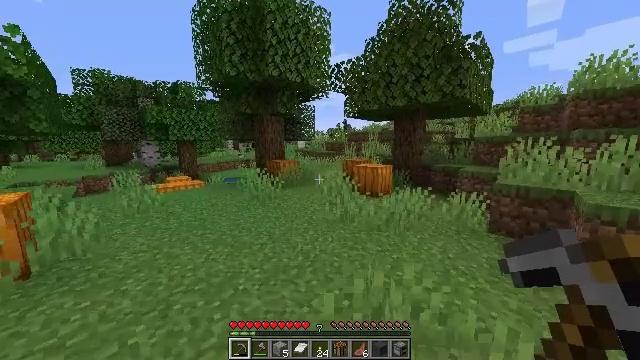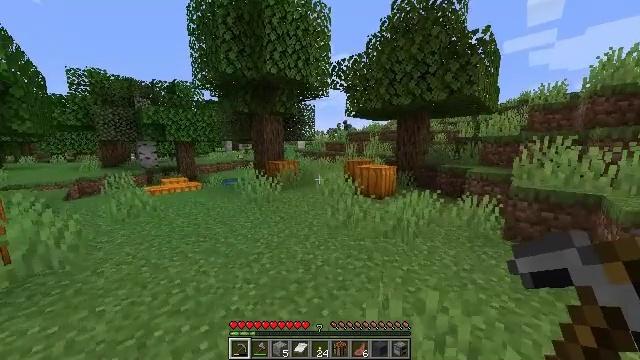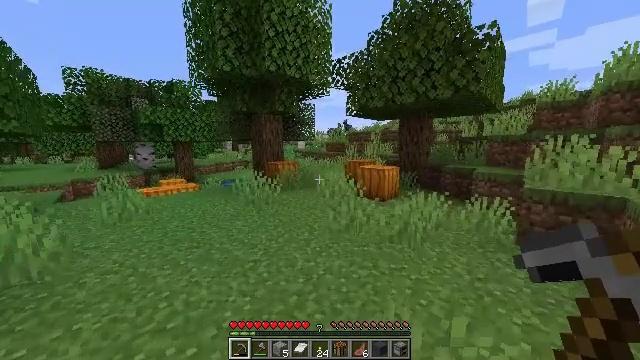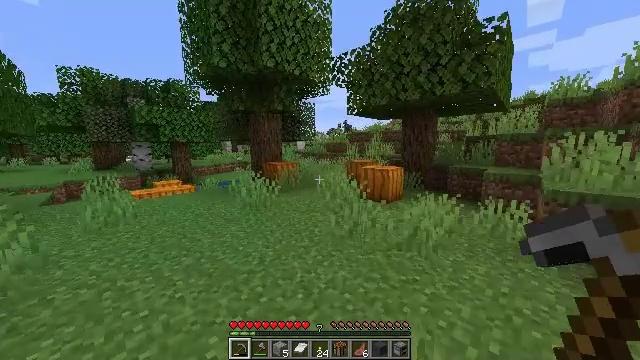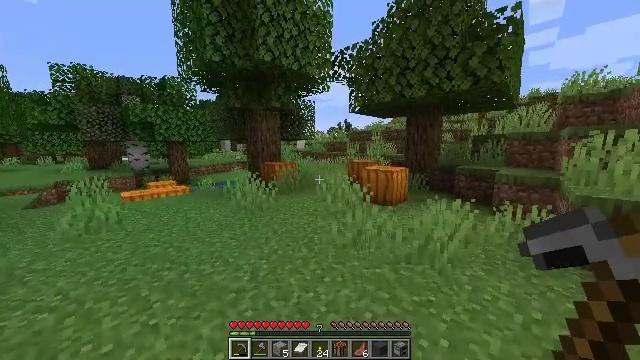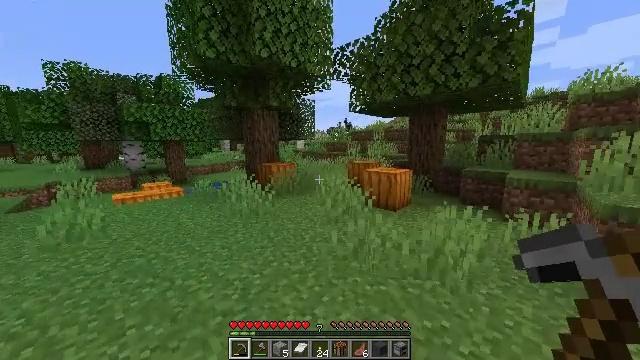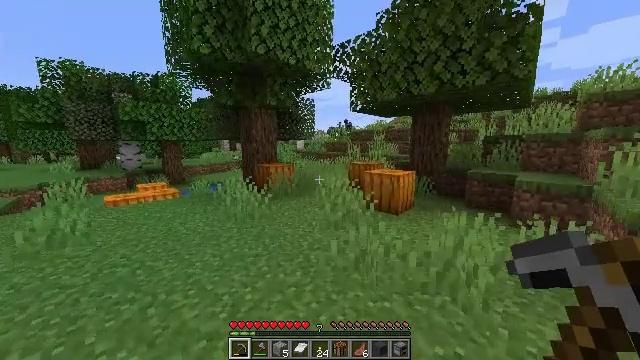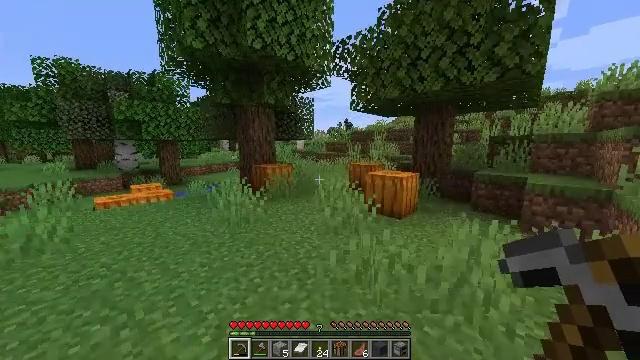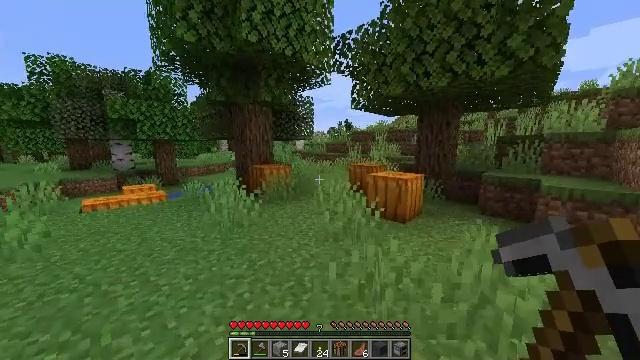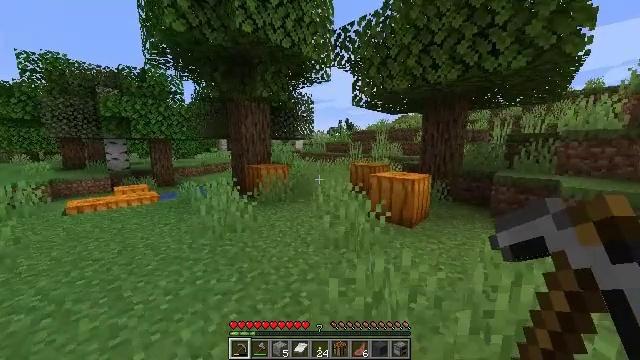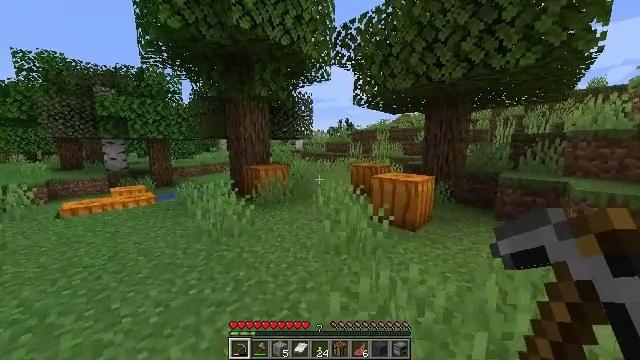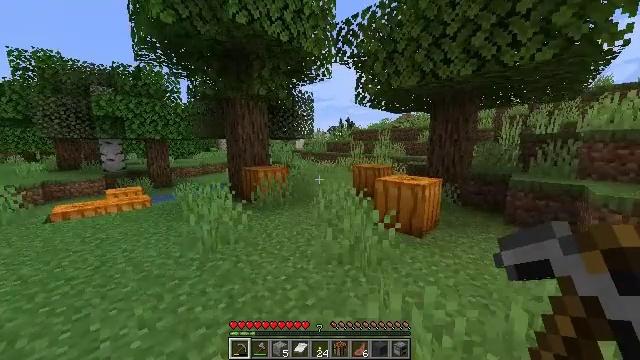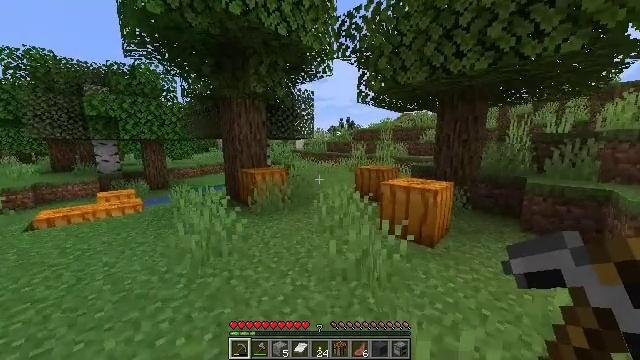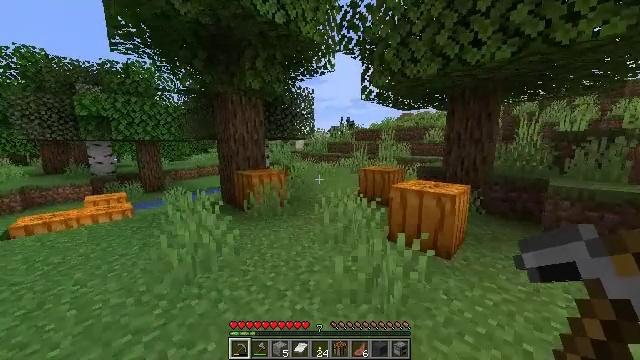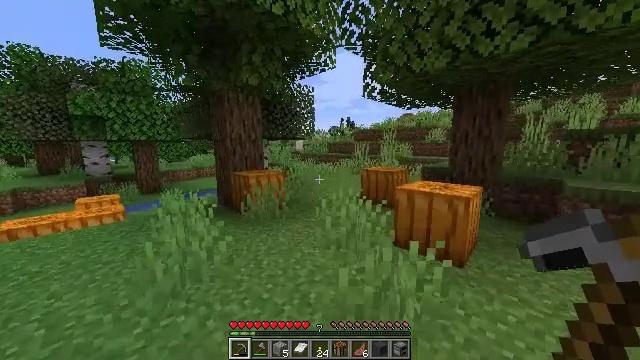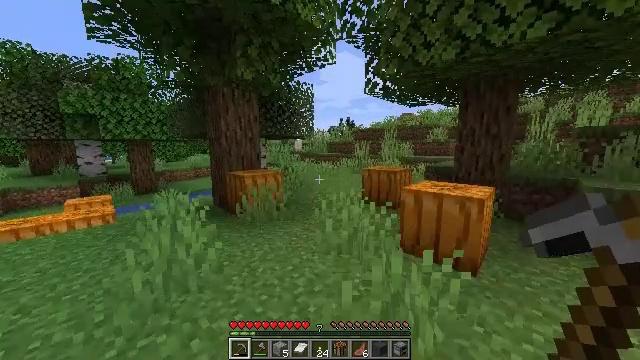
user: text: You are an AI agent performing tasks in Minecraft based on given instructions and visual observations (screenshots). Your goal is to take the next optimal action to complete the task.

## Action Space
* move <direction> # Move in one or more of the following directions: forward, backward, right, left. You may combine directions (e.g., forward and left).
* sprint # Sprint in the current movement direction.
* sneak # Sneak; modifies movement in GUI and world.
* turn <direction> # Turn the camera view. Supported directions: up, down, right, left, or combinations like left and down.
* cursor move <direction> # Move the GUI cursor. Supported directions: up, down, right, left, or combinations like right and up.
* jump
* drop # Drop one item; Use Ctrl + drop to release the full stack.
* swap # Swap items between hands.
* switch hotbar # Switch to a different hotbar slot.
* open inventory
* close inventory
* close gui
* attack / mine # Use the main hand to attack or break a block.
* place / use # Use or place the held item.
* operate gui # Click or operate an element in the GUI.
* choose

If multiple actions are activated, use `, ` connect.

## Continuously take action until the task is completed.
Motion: motion action
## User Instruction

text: Attack the pumpkin to gather it.
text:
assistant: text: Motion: move forward, sprint
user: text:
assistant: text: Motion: move forward, sprint
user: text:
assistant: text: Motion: move forward, sprint
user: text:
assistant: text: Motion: move forward, sprint
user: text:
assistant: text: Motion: move forward, sprint
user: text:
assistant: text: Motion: move forward, sprint
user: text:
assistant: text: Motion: move forward, sprint
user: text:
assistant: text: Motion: move forward, sprint
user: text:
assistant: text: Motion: move forward, sprint
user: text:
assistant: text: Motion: move forward, sprint
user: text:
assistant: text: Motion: move forward, sprint
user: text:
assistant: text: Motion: move forward, sprint
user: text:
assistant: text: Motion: move forward, sprint
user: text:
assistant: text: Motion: move forward, sprint
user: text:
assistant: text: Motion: move forward, sprint
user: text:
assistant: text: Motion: move forward, sprint
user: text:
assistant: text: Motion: move forward, sprint
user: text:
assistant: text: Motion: move forward, sprint
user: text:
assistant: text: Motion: move forward, sprint, turn right
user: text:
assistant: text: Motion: move forward, sprint, turn right
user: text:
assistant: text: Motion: move forward, sprint, turn right
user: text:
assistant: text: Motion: move forward, sprint, turn right
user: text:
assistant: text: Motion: move forward, sprint, turn right
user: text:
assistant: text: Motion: move forward, sprint, turn right
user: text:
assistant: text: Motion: move forward, sprint, turn right
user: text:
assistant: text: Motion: move forward, sprint, turn right
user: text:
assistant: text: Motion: move forward, sprint
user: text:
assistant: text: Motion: move forward, sprint
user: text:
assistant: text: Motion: move forward, sprint
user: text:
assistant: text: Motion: move forward, sprint